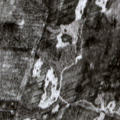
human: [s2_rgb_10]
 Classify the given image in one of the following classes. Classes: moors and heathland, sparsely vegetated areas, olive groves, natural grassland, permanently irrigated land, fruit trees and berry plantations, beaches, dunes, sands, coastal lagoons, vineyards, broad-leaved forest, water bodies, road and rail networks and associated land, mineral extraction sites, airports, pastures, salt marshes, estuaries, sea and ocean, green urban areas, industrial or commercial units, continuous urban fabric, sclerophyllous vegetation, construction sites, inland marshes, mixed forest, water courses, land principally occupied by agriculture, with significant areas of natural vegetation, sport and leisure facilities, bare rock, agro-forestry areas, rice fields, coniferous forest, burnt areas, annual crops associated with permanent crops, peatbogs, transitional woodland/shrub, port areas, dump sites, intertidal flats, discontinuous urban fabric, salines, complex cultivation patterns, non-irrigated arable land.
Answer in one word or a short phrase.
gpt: mixed forest